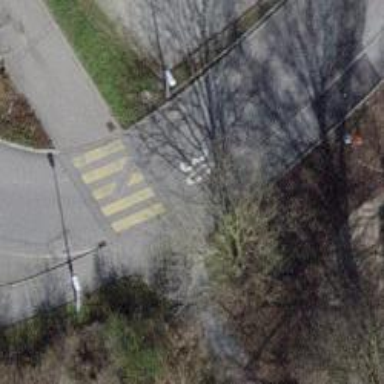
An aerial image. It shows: Uncontrolled zebra crossing with notable zebra markings.